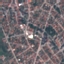
Label: Residential